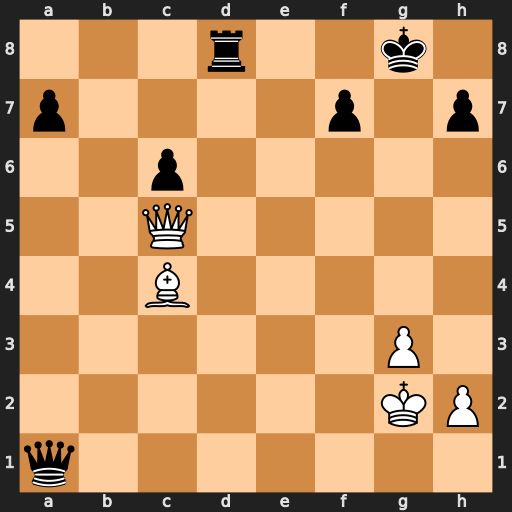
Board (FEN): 3r2k1/p4p1p/2p5/2Q5/2B5/6P1/6KP/q7
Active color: w
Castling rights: -
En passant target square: -
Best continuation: Qg5+ Qg7 Qxd8+